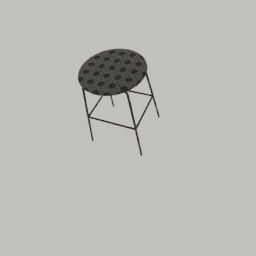
Label: furniture